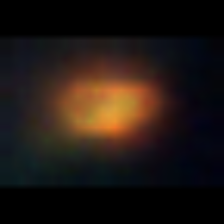
Taxon: Unknown_phyto
Group: Unknown